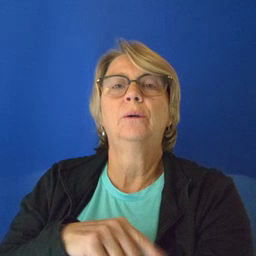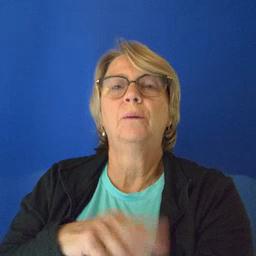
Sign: hear